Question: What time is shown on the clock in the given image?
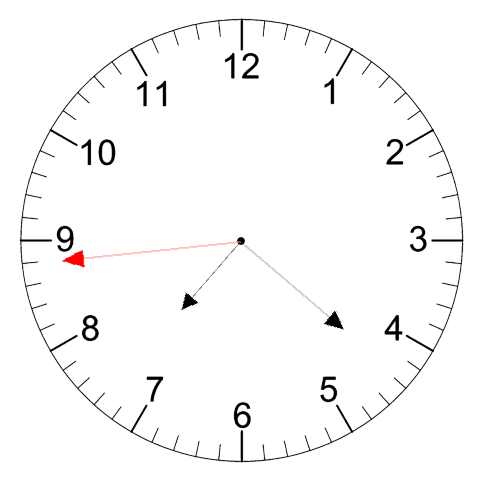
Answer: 07:21:44